You are looking at the short-time Fourier spectrogram of a bearing's acceleration signal. What is the most likely bearing condition (normal, inner_race, outer_race, ball)?
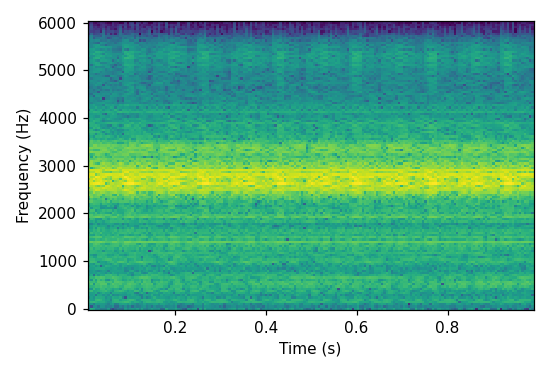
Answer: outer_race